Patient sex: F
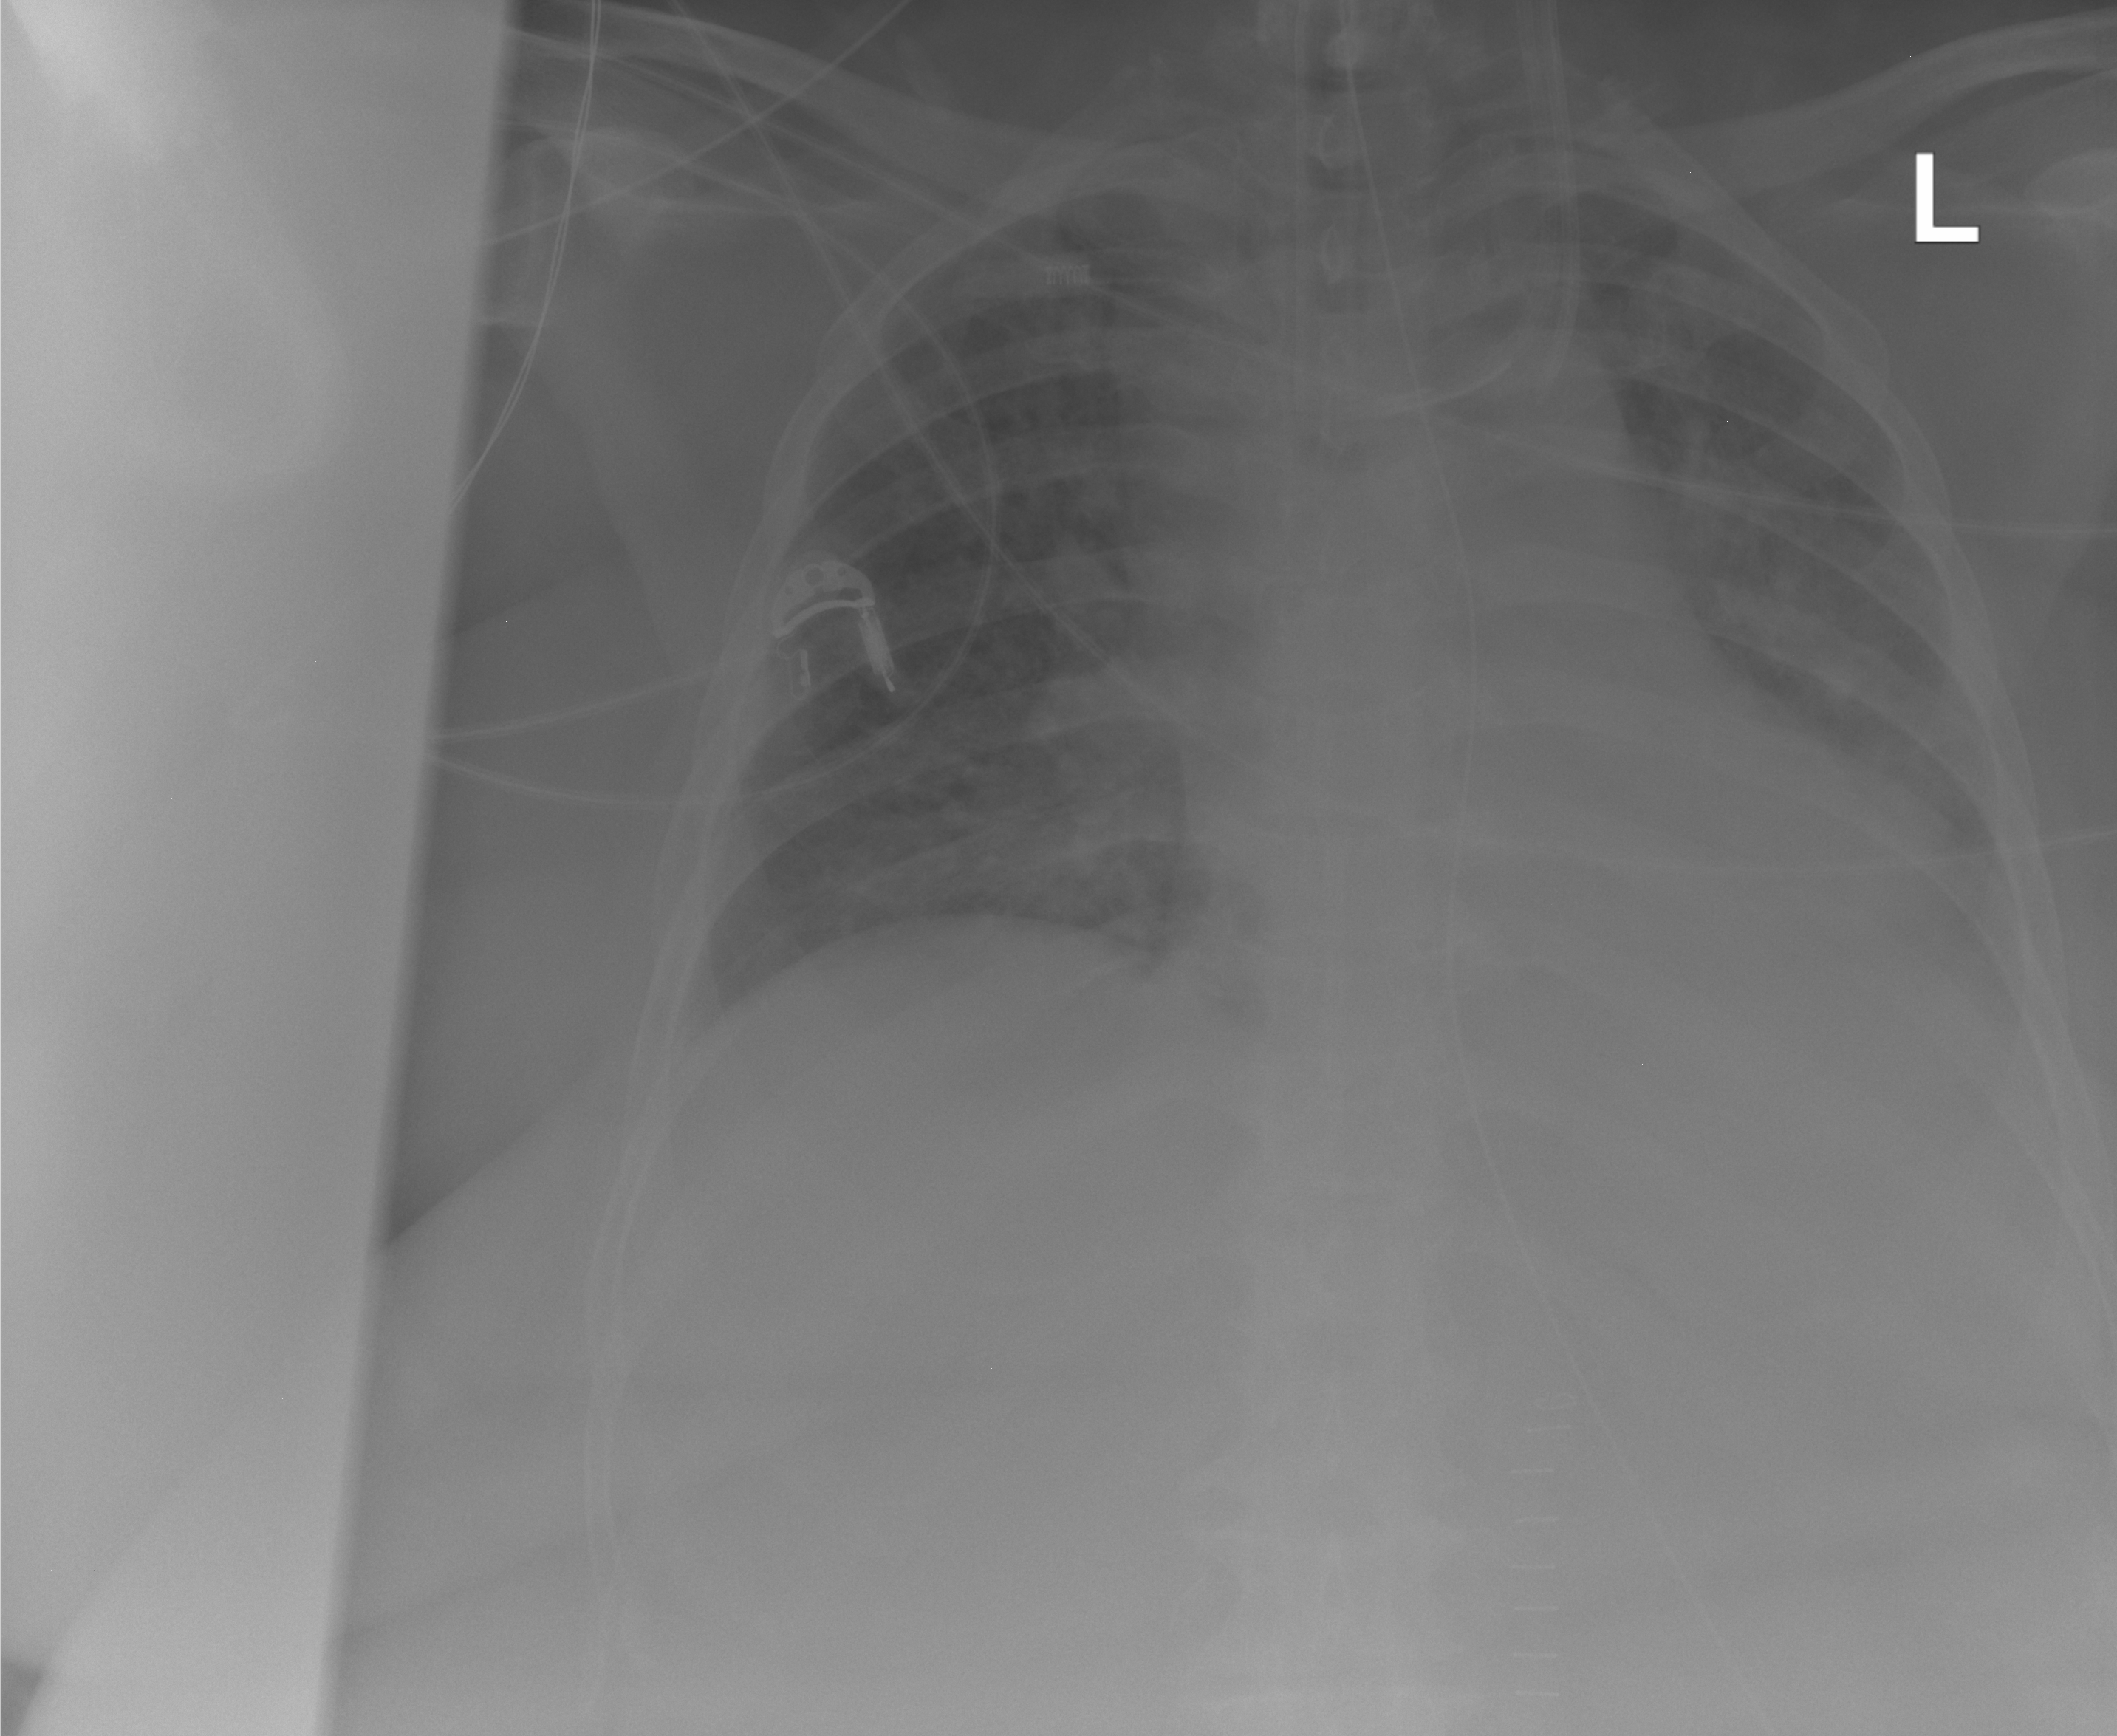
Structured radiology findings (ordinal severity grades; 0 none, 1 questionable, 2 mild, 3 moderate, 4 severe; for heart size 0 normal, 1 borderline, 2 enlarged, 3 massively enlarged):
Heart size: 1
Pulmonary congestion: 2
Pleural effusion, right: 0
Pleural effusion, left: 2
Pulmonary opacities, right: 0
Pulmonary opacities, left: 2
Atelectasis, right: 0
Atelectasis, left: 2